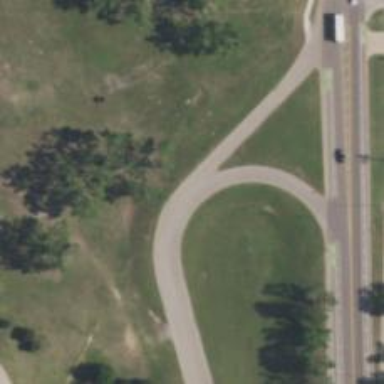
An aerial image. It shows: Secondary link road.